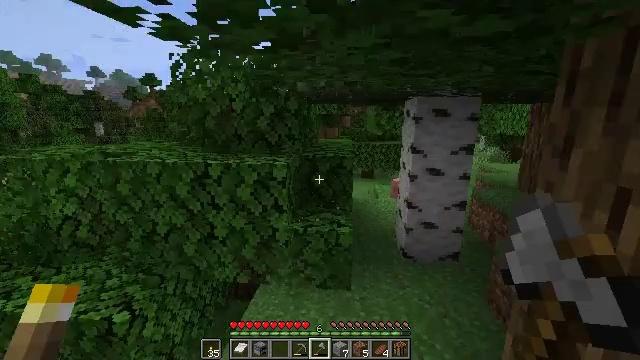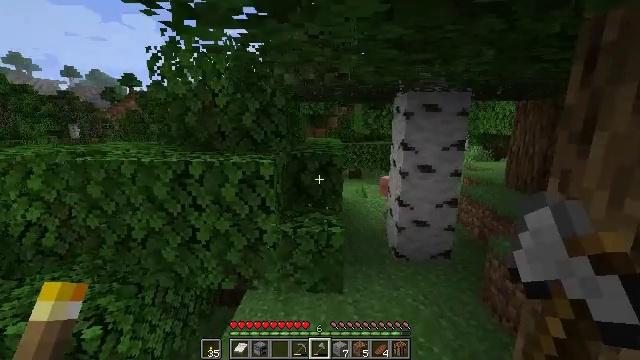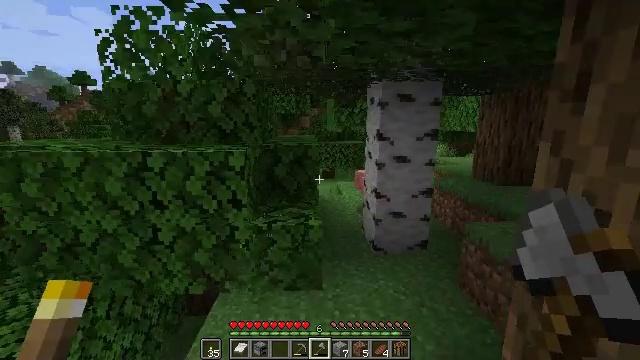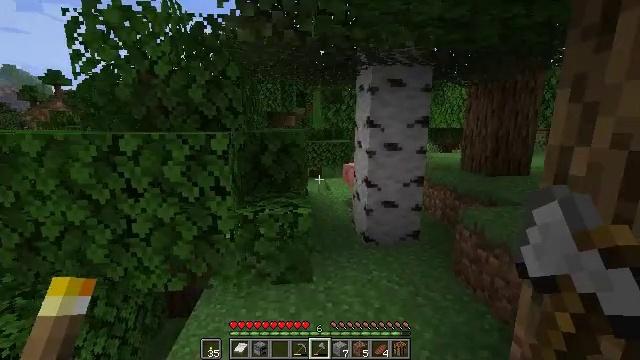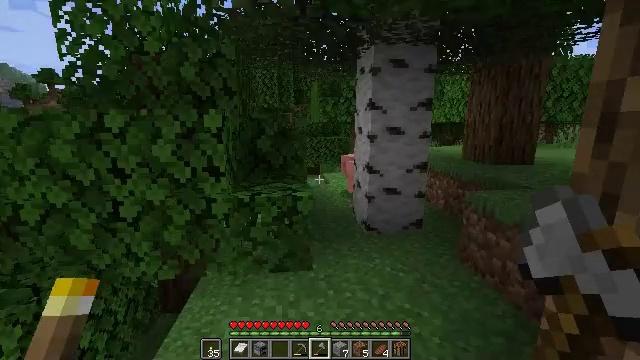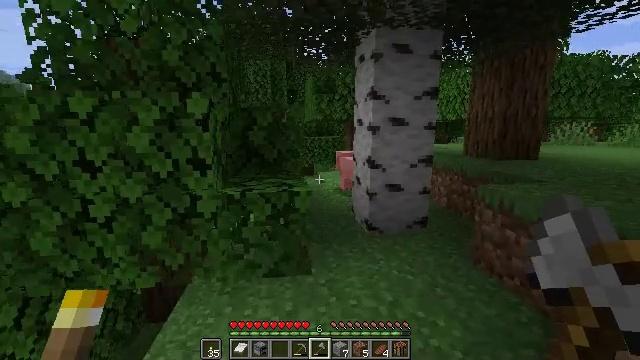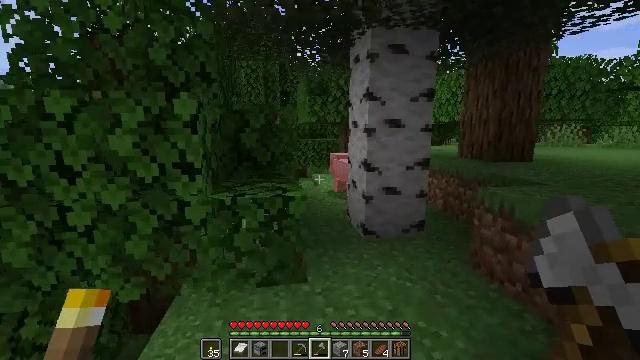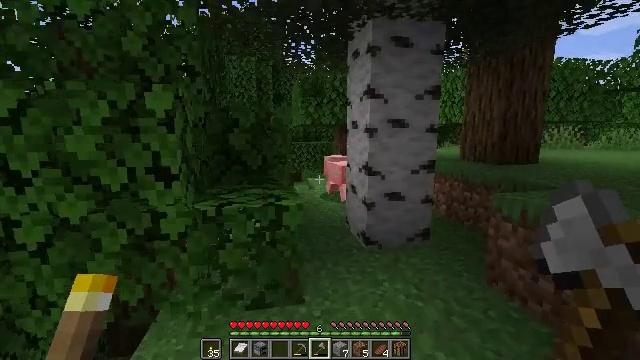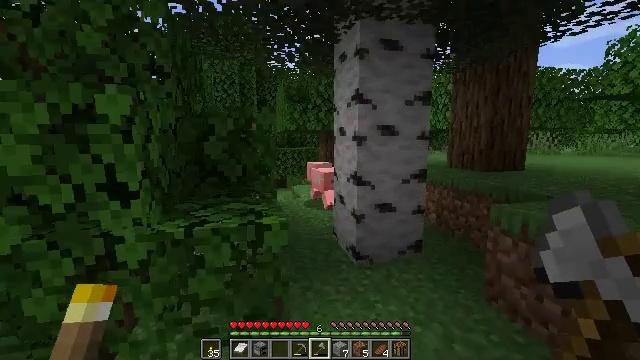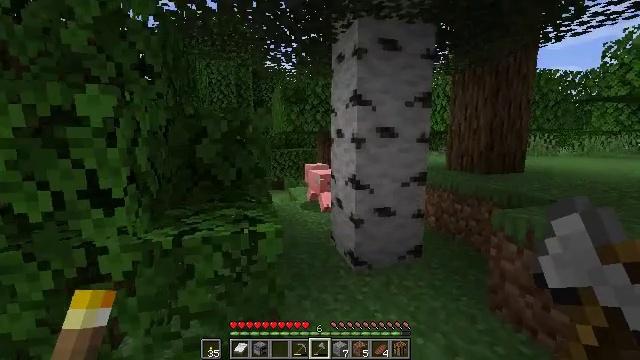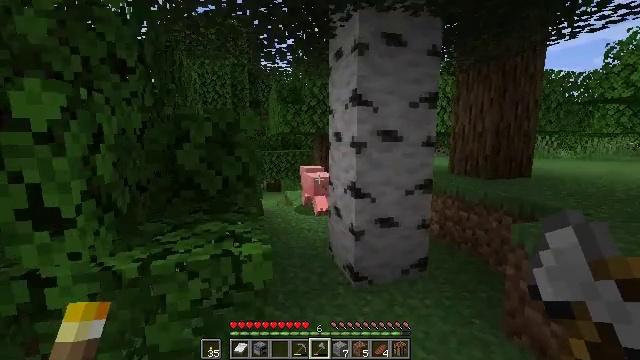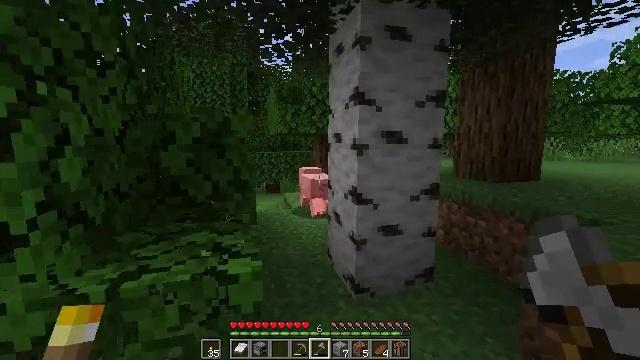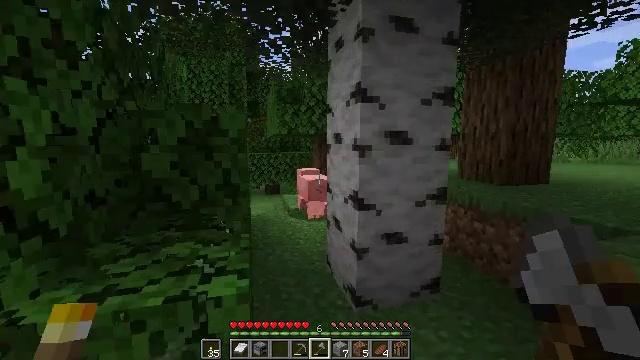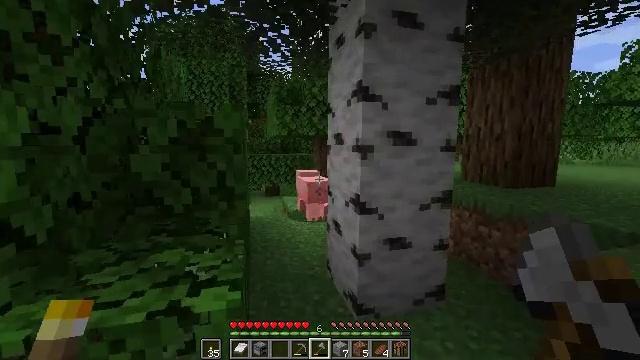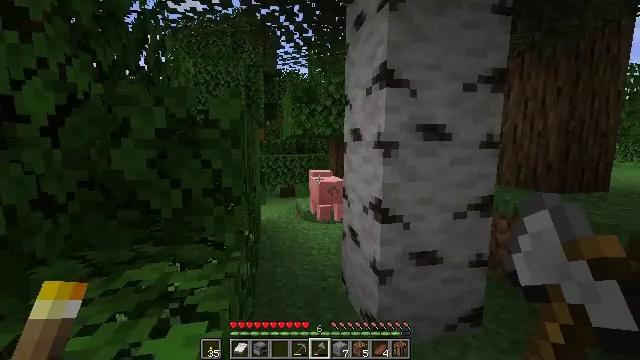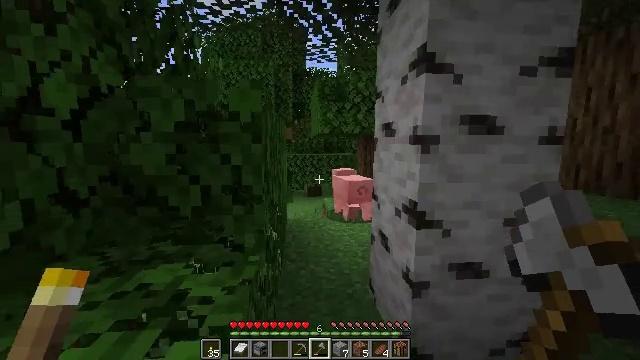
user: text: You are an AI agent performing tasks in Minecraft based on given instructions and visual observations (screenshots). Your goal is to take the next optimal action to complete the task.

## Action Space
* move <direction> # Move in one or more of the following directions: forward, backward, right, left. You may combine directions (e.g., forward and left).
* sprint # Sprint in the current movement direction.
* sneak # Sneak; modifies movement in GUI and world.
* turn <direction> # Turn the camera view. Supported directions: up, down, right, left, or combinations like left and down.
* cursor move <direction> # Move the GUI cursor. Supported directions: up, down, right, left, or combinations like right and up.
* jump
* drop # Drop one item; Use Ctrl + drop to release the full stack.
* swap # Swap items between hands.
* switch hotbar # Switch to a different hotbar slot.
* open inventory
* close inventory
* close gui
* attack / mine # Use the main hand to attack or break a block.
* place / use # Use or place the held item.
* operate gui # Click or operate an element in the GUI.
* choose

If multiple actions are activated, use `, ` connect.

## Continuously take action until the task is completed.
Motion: motion action
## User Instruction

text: Destroy the bee nest.
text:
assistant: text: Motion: move forward, turn right
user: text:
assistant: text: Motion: move forward, turn right
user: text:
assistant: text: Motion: move forward, turn right
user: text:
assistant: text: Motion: move forward
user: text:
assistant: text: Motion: move forward, turn right
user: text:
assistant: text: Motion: move forward, turn right
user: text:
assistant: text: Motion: move forward, turn right
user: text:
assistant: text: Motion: move forward, turn right and up
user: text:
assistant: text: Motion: move forward
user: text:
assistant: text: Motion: move forward
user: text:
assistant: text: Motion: move forward
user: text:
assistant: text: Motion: move forward
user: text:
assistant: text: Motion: move forward
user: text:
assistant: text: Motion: move forward, turn left
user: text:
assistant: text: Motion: move forward, turn left
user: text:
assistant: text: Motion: move forward
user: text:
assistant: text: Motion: move forward, turn left
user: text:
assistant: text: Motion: move forward
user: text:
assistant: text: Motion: move forward, turn left
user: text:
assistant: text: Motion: move forward, turn left
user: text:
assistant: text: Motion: move forward
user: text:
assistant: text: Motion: move forward
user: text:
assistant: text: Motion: move forward
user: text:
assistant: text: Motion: move forward
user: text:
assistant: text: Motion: move forward
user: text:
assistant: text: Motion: move forward, turn right and down
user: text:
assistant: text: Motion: move forward, turn right and down
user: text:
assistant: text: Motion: move forward, turn right and down
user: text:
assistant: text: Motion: move forward, turn right
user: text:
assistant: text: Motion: move forward